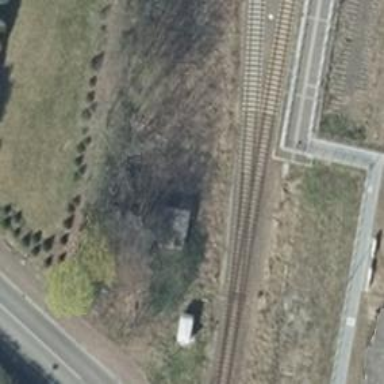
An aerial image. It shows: Railway siding for service.